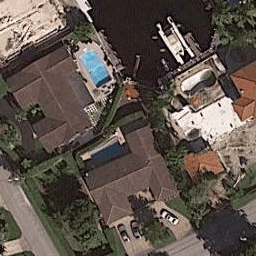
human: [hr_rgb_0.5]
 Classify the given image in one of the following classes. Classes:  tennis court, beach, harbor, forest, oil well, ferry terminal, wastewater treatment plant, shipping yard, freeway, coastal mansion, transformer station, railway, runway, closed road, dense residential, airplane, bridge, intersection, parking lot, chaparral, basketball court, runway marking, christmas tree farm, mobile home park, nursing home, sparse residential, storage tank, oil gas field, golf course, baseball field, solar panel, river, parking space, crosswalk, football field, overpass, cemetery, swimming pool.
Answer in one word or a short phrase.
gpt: coastal mansion